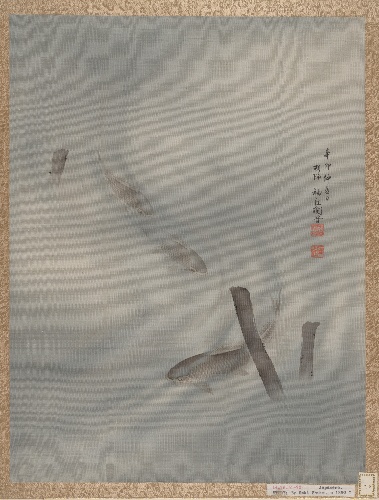
Artist: Seki Shūkō
Artist bio: Japanese, 1858–1915
Date: Summer, 1891
Object type: Album leaf
Classification: Paintings
Medium: Album leaf; ink and color on silk
Culture: Japan
Period: Meiji period (1868–1912)
Dimensions: 14 3/4 x 11 1/4 in. (37.5 x 28.6 cm)
Department: Asian Art
Credit line: Charles Stewart Smith Collection, Gift of Mrs. Charles Stewart Smith, Charles Stewart Smith Jr., and Howard Caswell Smith, in memory of Charles Stewart Smith, 1914
Accession year: 1914
Repository: Metropolitan Museum of Art, New York, NY
Tags: Fish